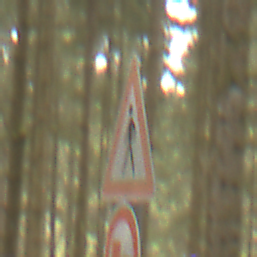
Verkehrszeichen: FussgaengerRechts
Zusatzzeichen unten: UeberholverbotKraftfahrzeuge
Umgebung: Outdoor, Nature
Tageszeit: MorningAfternoon
Wetter: Overcast
Licht: Natural
Jahreszeit: Winter
Kontrast: LowContrast